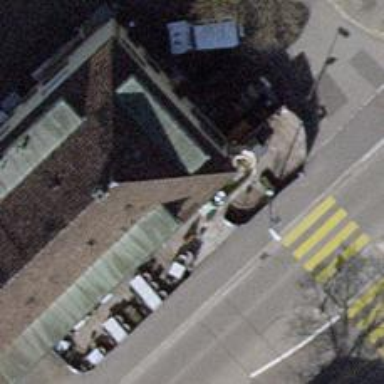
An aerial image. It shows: Restaurant.